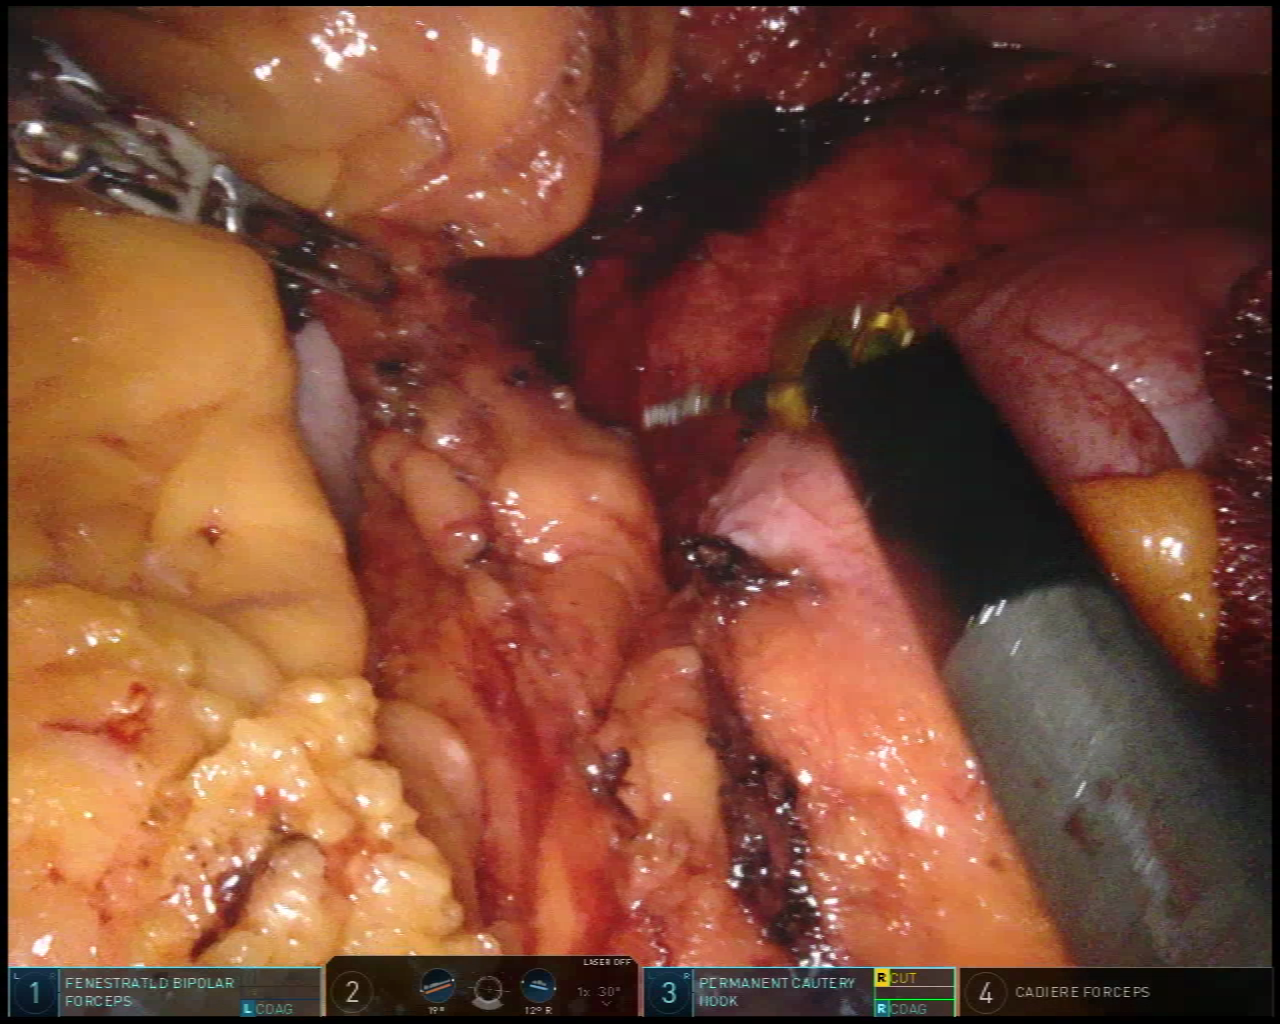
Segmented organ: stomach
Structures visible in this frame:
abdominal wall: yes
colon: yes
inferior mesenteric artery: no
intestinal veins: no
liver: no
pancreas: no
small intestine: no
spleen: no
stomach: yes
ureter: no
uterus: no
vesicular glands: no